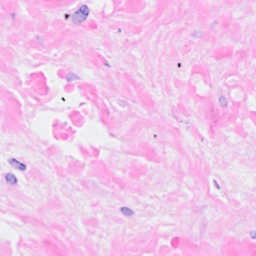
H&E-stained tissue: Breast